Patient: sex F, age 68
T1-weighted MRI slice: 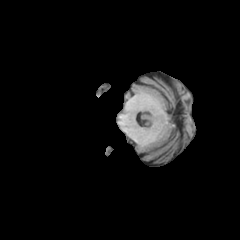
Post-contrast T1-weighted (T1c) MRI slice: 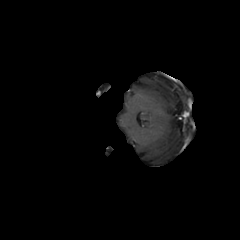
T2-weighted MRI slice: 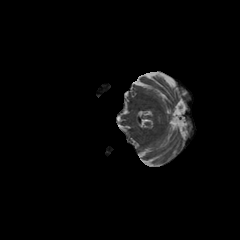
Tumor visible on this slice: no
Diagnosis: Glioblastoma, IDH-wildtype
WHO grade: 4